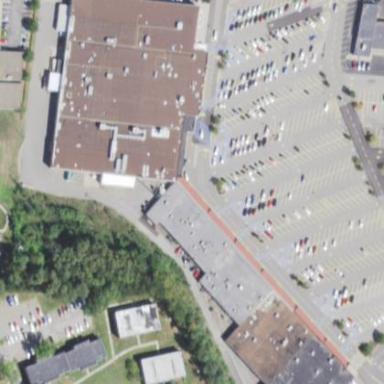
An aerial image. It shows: Retail building.